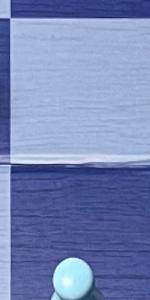
Label: Empty